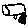
Label: hexagon